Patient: sex M, age 55
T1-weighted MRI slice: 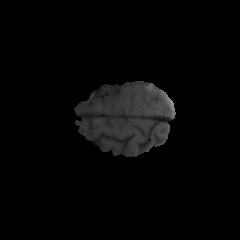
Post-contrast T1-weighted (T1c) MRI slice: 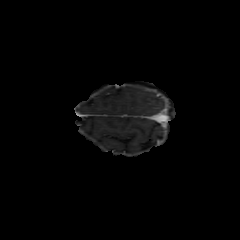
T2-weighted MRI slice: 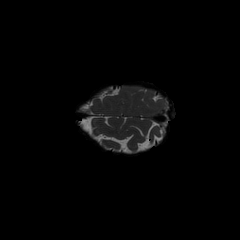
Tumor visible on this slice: no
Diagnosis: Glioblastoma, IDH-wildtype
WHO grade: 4